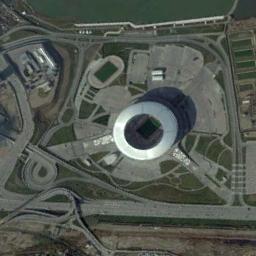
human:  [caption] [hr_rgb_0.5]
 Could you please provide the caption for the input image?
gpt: The circular stadium is built between a large lawn and the road .

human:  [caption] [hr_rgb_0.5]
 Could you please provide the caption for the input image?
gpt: The stadium is on the grass next to some roads .

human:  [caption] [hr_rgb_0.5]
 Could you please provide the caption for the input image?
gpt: This stadium has a row of white signs on each side .

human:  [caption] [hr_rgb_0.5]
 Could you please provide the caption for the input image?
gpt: There are many roads beside the stadium .

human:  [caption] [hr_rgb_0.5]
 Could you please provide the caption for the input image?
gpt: There are some green lawns and empty land near the stadium .